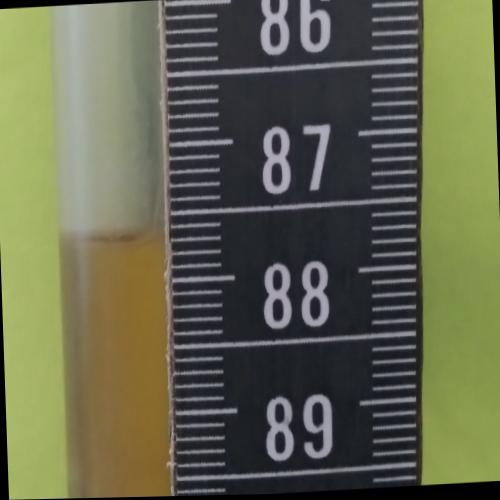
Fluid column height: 87.6 cm